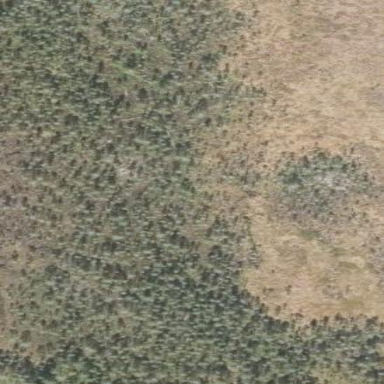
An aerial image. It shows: Needle-leaved woodland.